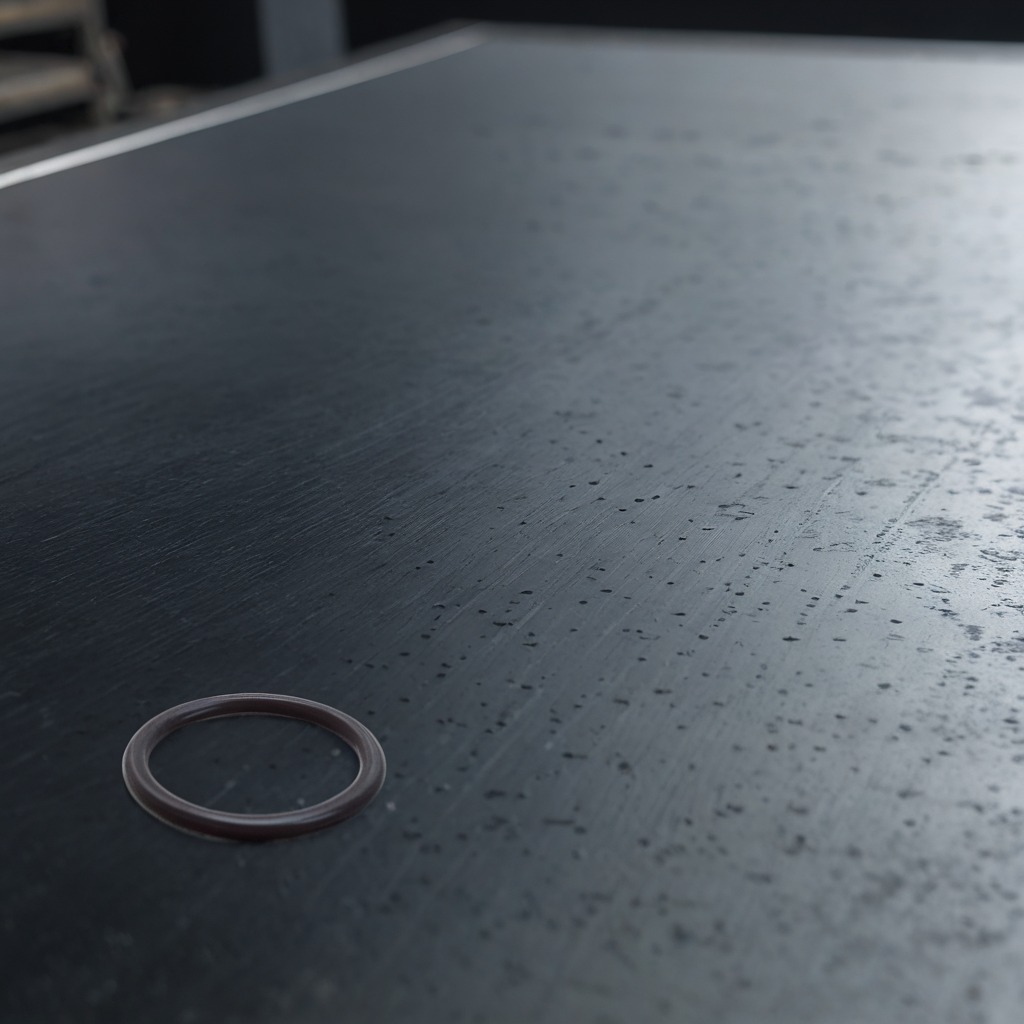
A rubber O-ring is lying on a cold steel table in a mining workshop.